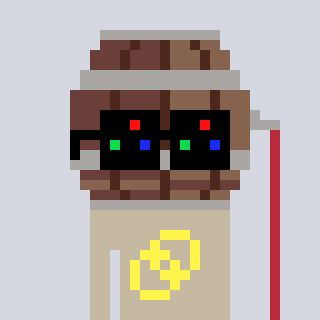
a pixel art character with square black sunglasses, a wine barrel-shaped head and a bege-colored body on a cool background